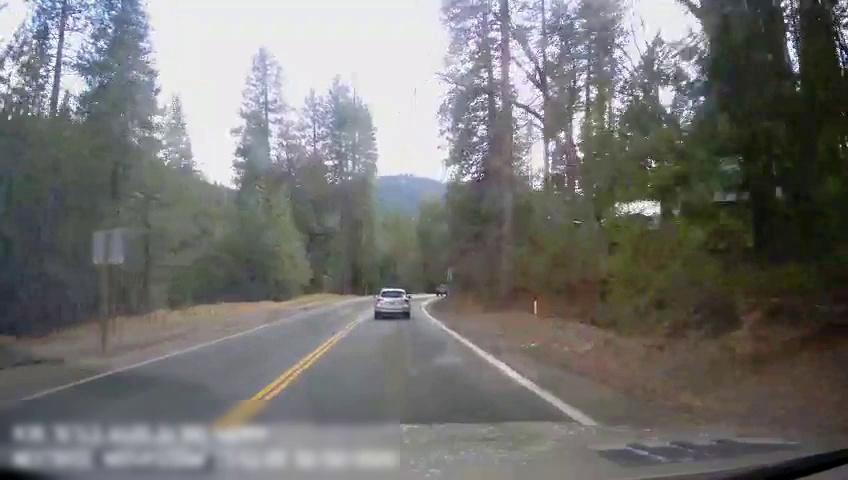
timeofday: Day
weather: Sunny
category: Drivable Space
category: Vehicles | SUV
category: Vehicles | Truck
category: Lanes | Current Lane
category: Lanes | Current Lane
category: Lanes | Opposite Lane
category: Lanes | Opposite Lane